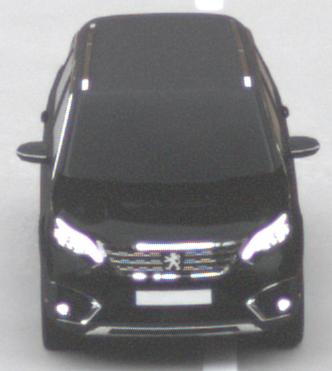
Make: Peugeot
Model: 5008 1.2 PureTech 130 Active
Detailed model: 5008 (II) (03/17 - 09/20)
Model produced from: 2017/03
Model produced until: 2018/07
Doors: 5
Color: black
Road condition: dry road
Daytime: morning or afternoon
Contrast: low contrast